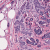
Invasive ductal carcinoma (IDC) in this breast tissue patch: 1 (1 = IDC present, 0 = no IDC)